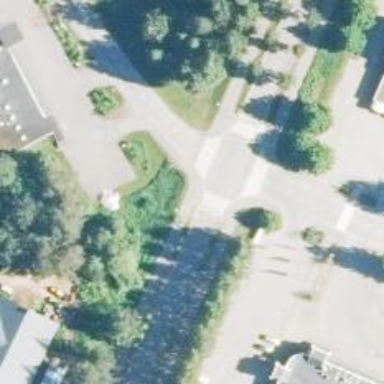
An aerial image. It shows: Cycleway.